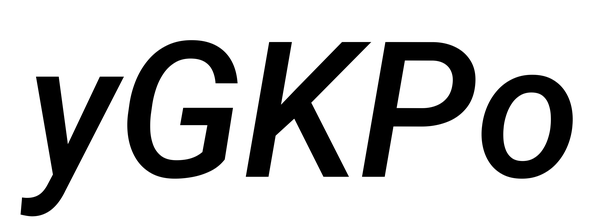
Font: Roboto-Italic_Medium_Italic